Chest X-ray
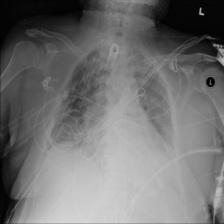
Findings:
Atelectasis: negative
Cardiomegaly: negative
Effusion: negative
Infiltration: negative
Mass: negative
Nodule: negative
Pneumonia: negative
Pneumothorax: negative
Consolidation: negative
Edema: negative
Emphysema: negative
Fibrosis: negative
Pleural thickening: negative
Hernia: negative